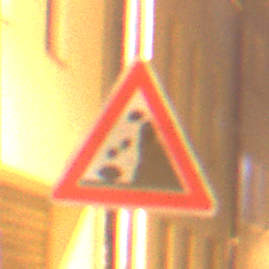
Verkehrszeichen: SteinschlagRechts
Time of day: Night
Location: Outdoor (Urban)
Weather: Clear
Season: NotSpecified
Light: Artificial